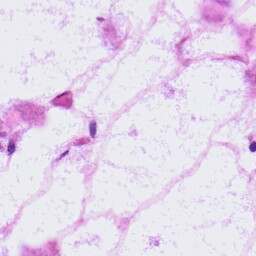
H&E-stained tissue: LymphNode